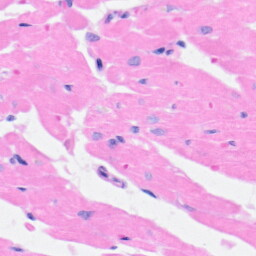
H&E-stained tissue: Heart